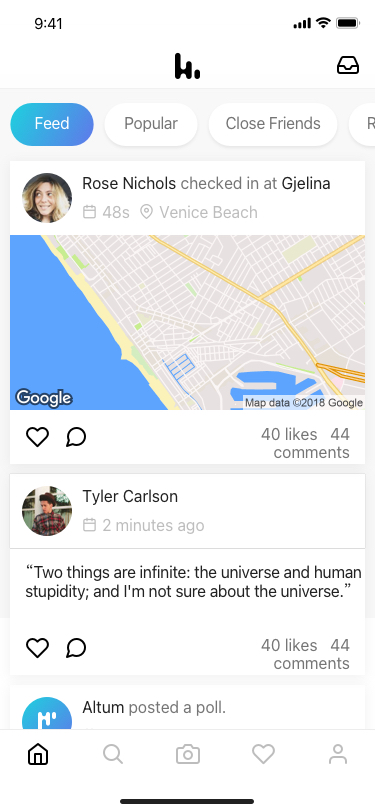
Text in this UI design:
“Two things are infinite: the universe and human stupidity; and I'm not sure about the universe.”
40 likes   44 comments
2 minutes ago
Tyler Carlson
40 likes   44 comments
48s
Venice Beach
Rose Nichols checked in at Gjelina